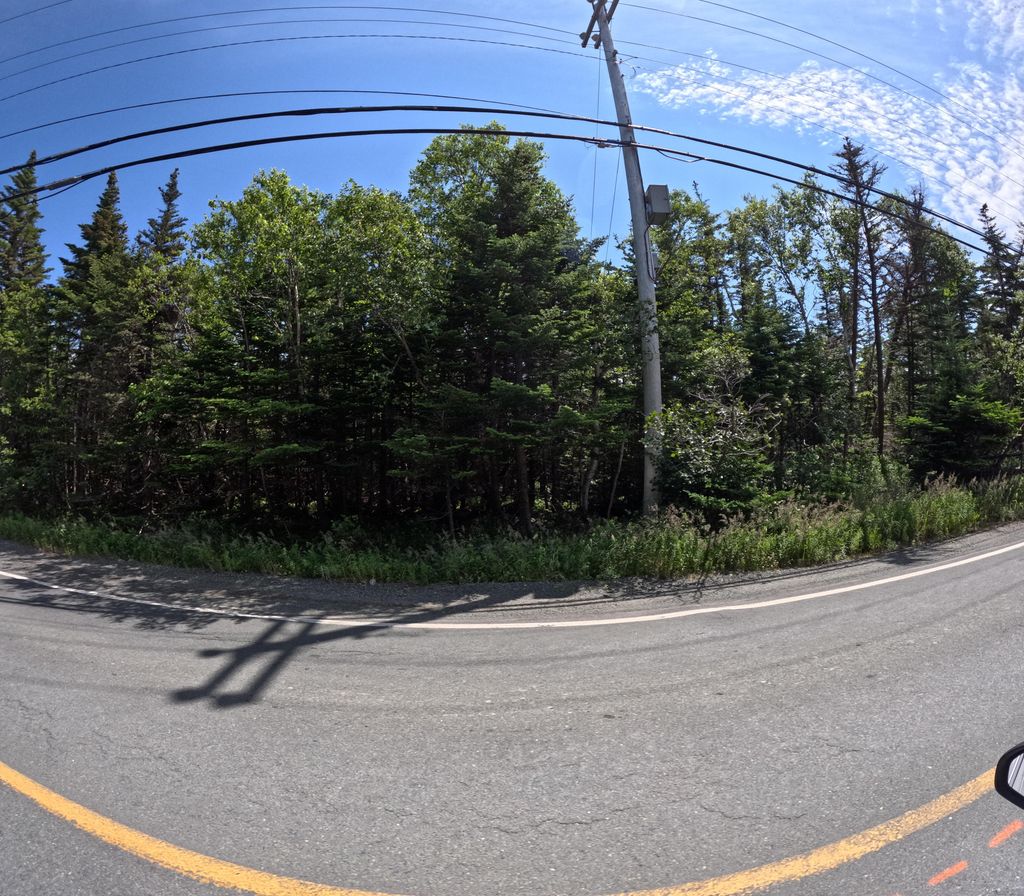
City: st_johns